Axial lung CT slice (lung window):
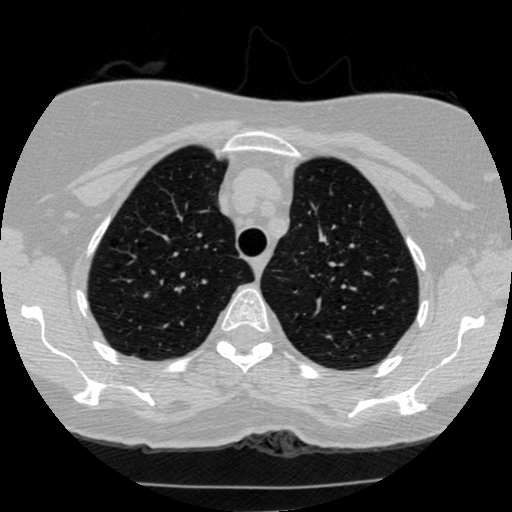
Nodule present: no